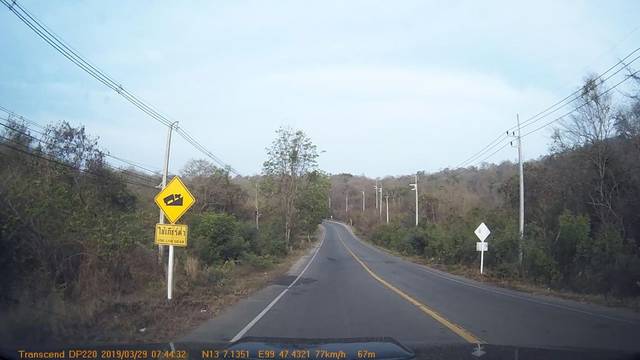
Region: Thailand
Coordinates: 13.119, 99.79